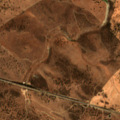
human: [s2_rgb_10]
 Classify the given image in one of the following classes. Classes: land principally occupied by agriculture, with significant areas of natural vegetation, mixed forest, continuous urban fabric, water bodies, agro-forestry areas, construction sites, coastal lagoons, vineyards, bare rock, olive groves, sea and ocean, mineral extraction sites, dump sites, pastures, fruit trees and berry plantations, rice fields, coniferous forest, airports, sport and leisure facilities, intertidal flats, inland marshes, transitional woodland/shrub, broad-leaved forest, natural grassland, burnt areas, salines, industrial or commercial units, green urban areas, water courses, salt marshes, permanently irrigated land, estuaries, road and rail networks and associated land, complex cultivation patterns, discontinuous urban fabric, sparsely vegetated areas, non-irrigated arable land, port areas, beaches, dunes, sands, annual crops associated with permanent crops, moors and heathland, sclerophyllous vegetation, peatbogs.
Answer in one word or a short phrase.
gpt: pastures, agro-forestry areas